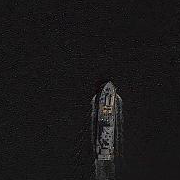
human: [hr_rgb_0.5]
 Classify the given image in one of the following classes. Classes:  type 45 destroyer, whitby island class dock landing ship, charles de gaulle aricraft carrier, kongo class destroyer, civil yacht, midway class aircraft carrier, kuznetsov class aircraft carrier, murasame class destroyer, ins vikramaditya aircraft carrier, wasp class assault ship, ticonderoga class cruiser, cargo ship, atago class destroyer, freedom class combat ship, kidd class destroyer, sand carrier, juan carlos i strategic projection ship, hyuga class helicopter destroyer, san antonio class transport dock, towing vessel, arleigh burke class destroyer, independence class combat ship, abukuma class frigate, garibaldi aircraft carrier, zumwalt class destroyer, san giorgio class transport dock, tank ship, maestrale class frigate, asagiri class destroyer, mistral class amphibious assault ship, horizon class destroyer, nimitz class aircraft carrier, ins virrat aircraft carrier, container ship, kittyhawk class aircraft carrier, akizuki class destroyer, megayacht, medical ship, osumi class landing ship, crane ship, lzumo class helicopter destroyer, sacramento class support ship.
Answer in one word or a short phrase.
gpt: Towing vessel